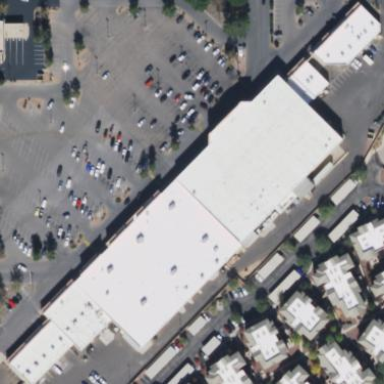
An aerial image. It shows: Retail building.